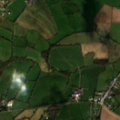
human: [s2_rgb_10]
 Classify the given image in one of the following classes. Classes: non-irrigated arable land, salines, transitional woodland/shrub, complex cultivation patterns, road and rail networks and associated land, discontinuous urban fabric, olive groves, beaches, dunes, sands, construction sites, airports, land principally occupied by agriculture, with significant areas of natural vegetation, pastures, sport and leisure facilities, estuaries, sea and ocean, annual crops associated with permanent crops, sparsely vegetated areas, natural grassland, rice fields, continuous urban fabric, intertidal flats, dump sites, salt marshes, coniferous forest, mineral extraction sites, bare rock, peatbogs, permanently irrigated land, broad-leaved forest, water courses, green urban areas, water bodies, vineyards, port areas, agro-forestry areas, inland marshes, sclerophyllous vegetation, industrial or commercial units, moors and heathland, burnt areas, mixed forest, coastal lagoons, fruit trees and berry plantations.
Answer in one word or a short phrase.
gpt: non-irrigated arable land, pastures